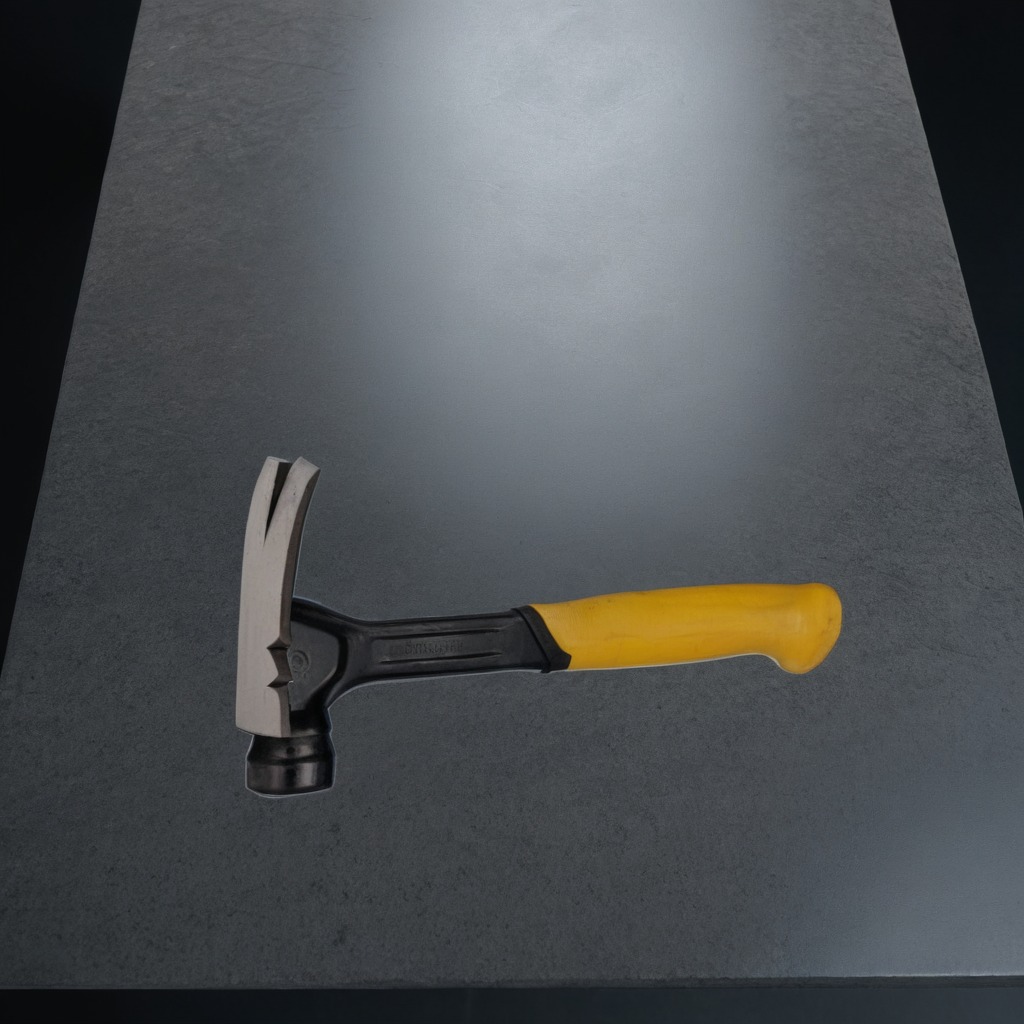
A hammer lies on a clean granite table inside a workshop at night dim ambient light soft shadows worn but